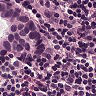
Metastatic tissue present: yes